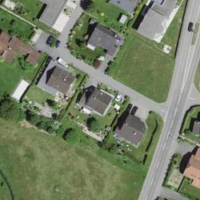
EUNIS habitat code: 55
Species observed at this site:
Symphyotrichum novae-angliae